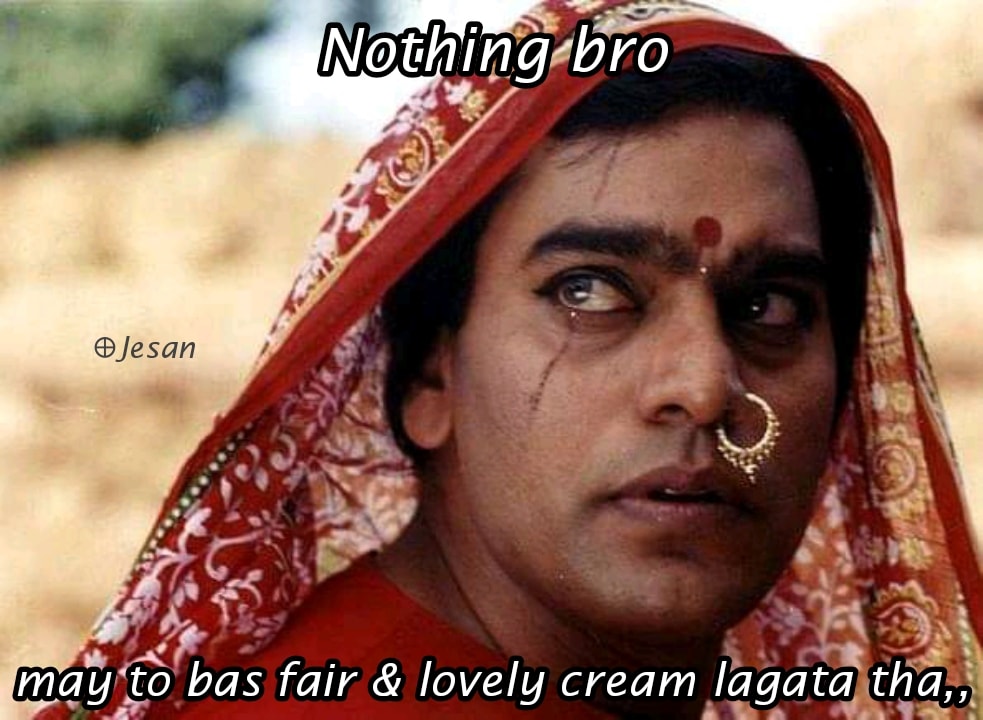
Caption: Nothing bro..  may to bas fair & lovely cream lagata tha ,,
Label: hate